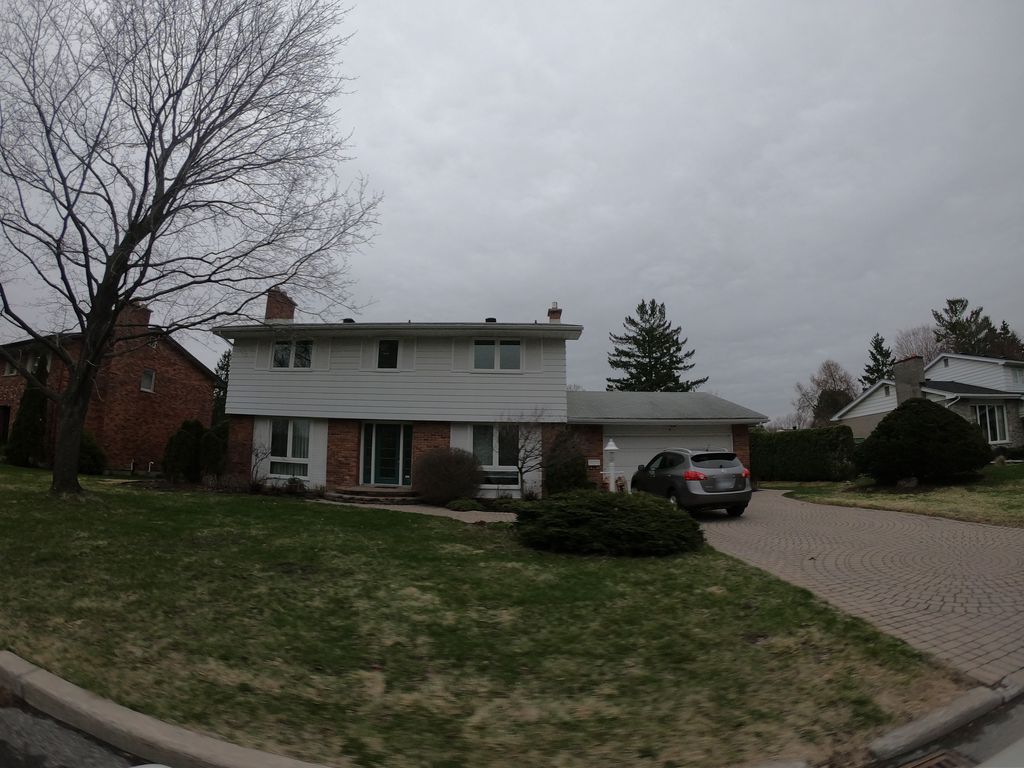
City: ottawa-gatineau